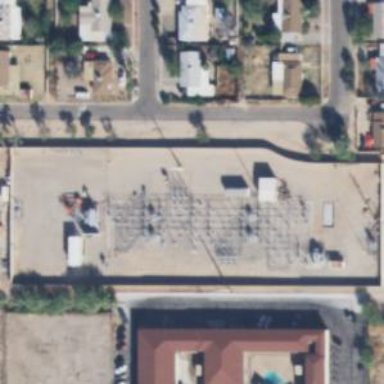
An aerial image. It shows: Switch for power supply.